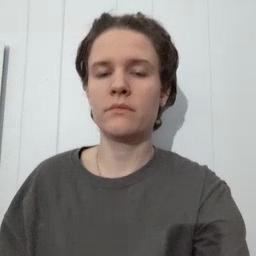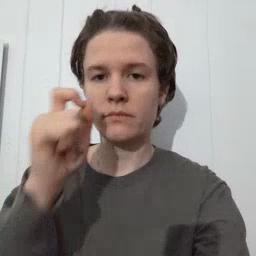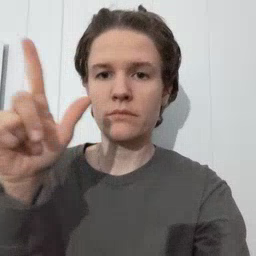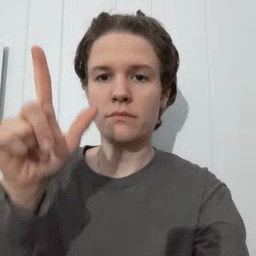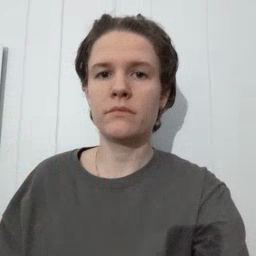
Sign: awake